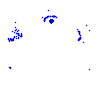
Particle: electron